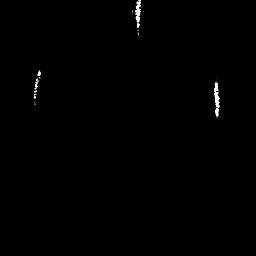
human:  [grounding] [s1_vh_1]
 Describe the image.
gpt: In the satellite image, there is  <ref>1 small ship </ref> <box>[[82, 32, 87, 45, 0]]</box> located at right.